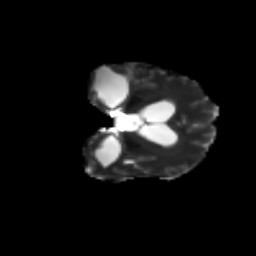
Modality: T2w
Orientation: coronal
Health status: ill
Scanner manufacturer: siemens
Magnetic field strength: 3 T
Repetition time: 13.8 s
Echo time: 0.098 s